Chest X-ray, PA view. Patient: 59 years old, sex M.
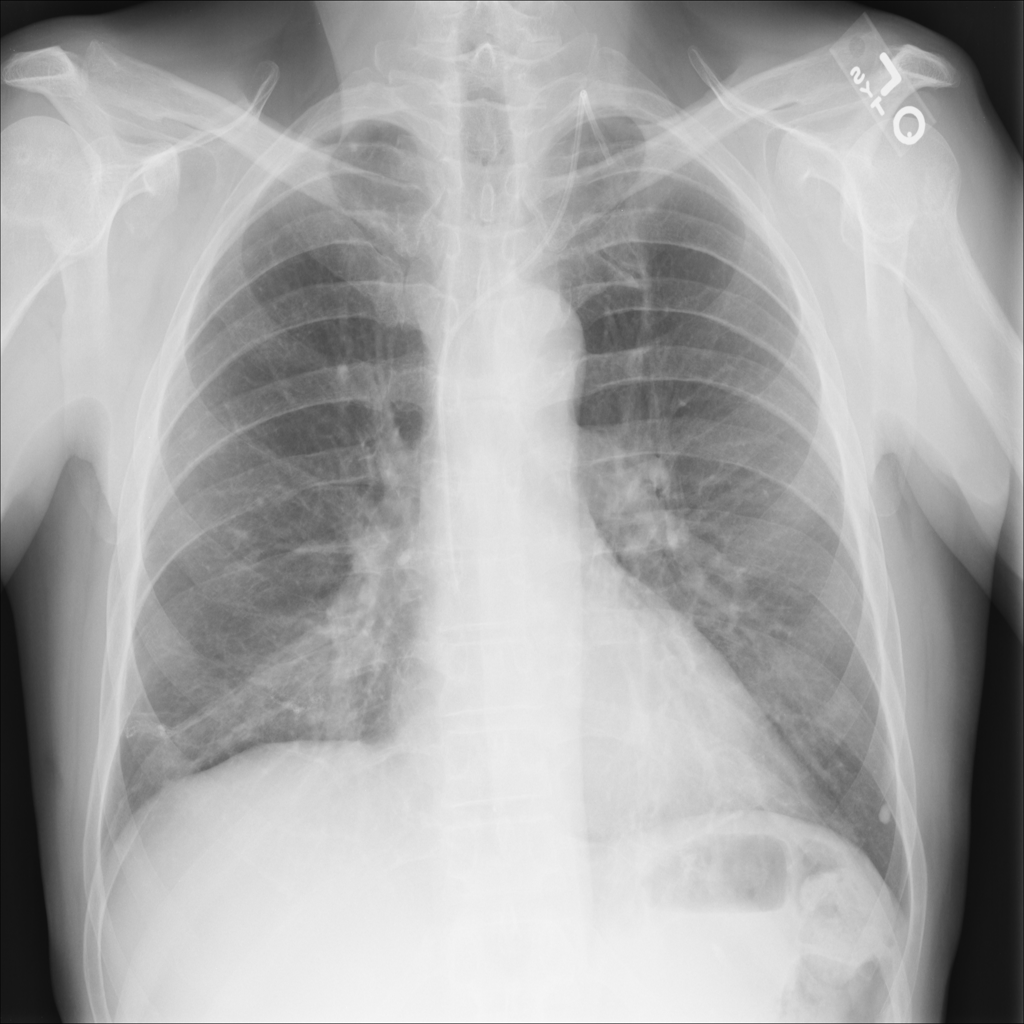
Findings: Infiltration